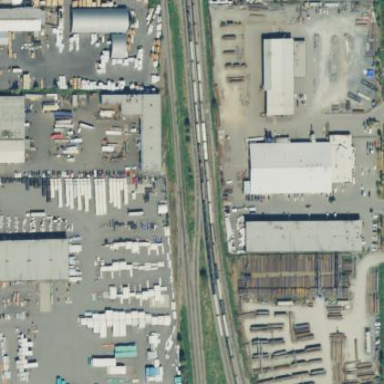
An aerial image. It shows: Industrial area.